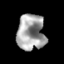
Tissue: skin
Cell type: Epithelial cells
Senescence score: 0.2871
Nuclear area (px): 974
Mean DAPI intensity: 163.888